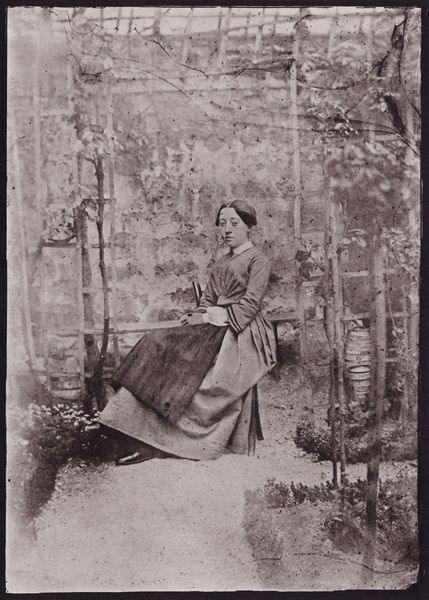
Titel: Bildnis eines jungen Mädchens im Garten Bayards
Künstler: Hippolyte Bayard
Schlagwörter: baum, blätter, dunkel, fuß, hand, kopf, schatten, weiß, aquarell, bäume, landschaft, mädchen, sand, sitzen, äste, blumen, braun, brust, elegant, frau, frisur, glas, grau, haar, hell, holz, kleid, licht, mund, nase, ohr, schwarz, stirn, stuhl, tisch, anlage, blick, blüten, dach, dame, gras, haus, park, rasen, rose, rosen, weg, wiese, zaun, rock, jung, wand, arm, arme, augen, bluse, falten, knoten, kragen, mensch, bild, bildnis, hals, hände, portrait, porträt, ast, natur, gitter, pfad, sträucher, wege, land, auge, haare, sitzend, mutter, blatt, person, pflanze, pflanzen, kinn, lippen, mittelscheitel, ohren, scheitel, schultern, wald, garten, ranken, vase, blumentopf, schürze, dutt, füße, magd, schuhe, nachmittag, mauer, herbst, pause, bank, sepia, kies, leiter, wein, falte, sitzende, weib, draussen, zopf, lesen, gesenkt, platte, allein, wange, chinesin, gesteck, halle, foto, fotografie, photographie, blumentöpfe, hell dunkel, stangen, schwarz weiss, fass, hausfrau, schuh, sonntag, ranke, photo, china, efeu, mauern, brav, beet, beete, rabatte, stauden, gewächshaus, kletterpflanze, gaube, pavillon, stange, alleine, reben, fotographie, spalier, ausruhen, laube, wintergarten, astern, fromm, schürtze, tucj, glashaus, gartenhaus, gartenlaube, heim, fra, leitern, arbeiterin, lichtbild, gärtnerin, daguerreotypie, daguerre, bayard, sonntagskleid, stille post, lesende frau, grauz, hausherrin, randbepflanzung, spalierpflanzen, weinlaube, gittter, tfrau